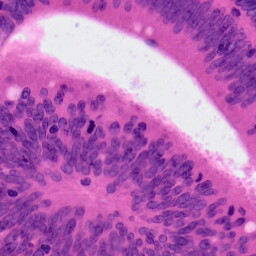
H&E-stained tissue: Colon